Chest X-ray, AP view. Patient: 58 years old, sex M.
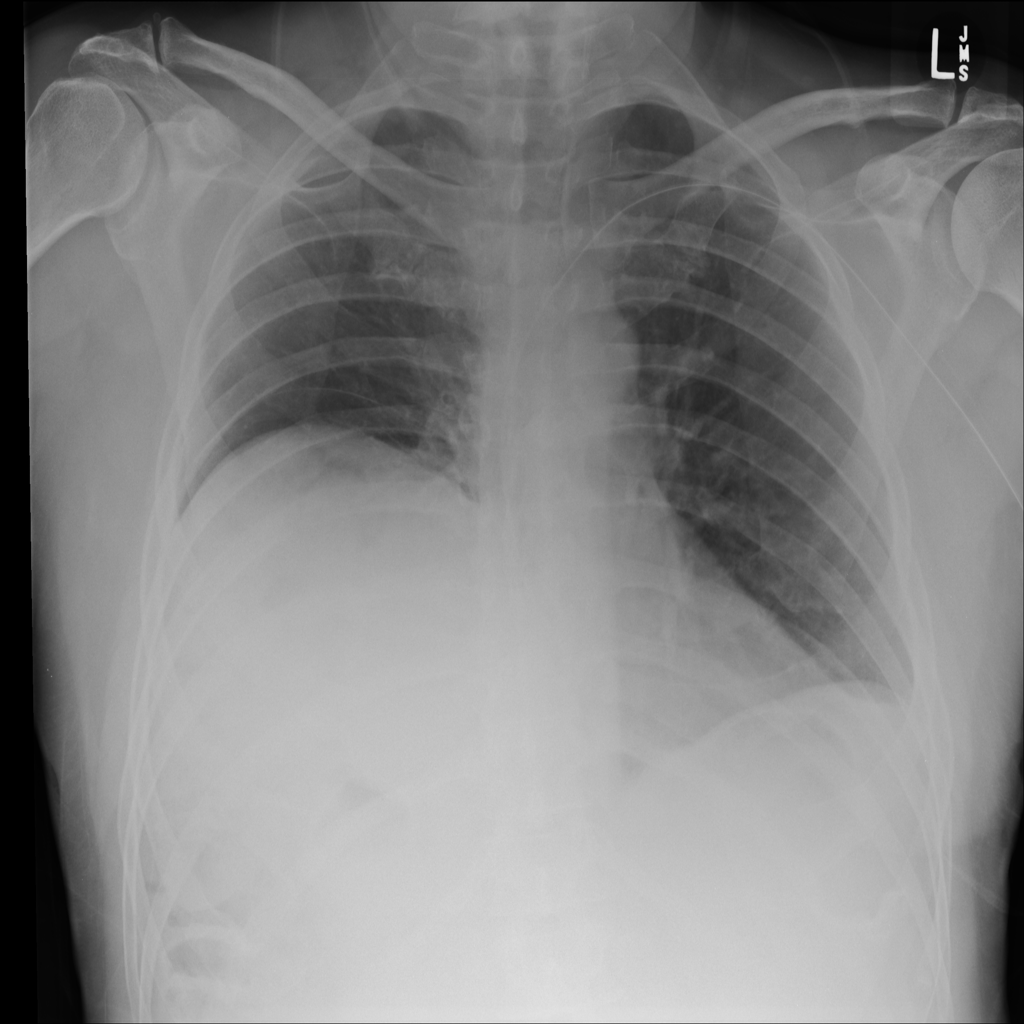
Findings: No Finding